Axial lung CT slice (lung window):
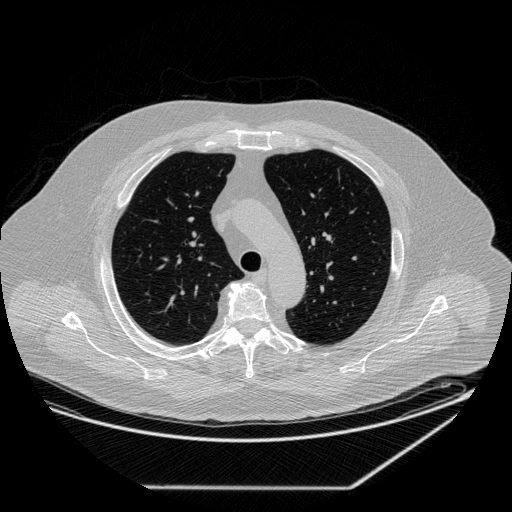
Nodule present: no